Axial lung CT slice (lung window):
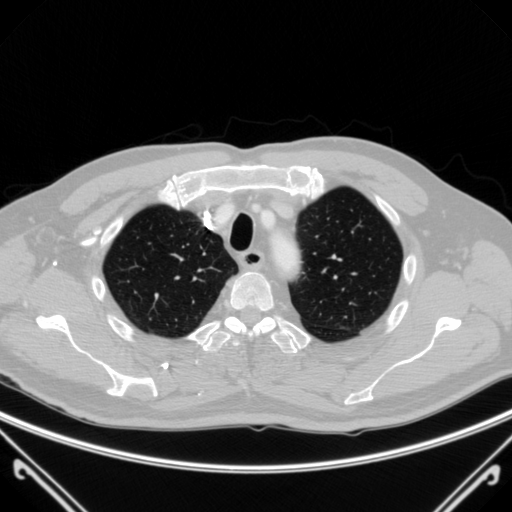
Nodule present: no